Question: Actually my objective is;
1. Create asp.net web service (namespace ws, class Service1)
2. Create dll from web service
3. Install this dll to GAC
4. Create ASP.NET web application
5. Don't add a reference for this dll in the GAC
6. Create Web User Control without any code behind the file
7. Write code inside the Web User Control to use the Web Service created above (without giving reference to application)
The question is;
1. Can the web application searchs assembly inside GAC even if the assembly wasn't referenced to the application
2. Can I use this web user control(in this situation UC won't be compiled because it isn't code behinded) in other projects like WebParts?
PS: My last situation:
Service1.asmx.cs :
'''
using System.Web.Services;
namespace ws
{
[WebService(Namespace = "http://tempuri.org/")]
[WebServiceBinding(ConformsTo = WsiProfiles.BasicProfile1_1)]
[System.ComponentModel.ToolboxItem(false)]
public class Service1 : System.Web.Services.WebService
{
[WebMethod]
public string HelloWorld()
{
return "Hello World";
}
}
}
'''
WebUserControl1.ascx :
'''
<%@ Control Language="C#" ClassName="wuc" %>
<script runat="server">
protected override void CreateChildControls()
{
base.CreateChildControls();
ws.Service1 srv = new ws.Service1();
btn.Text = srv.HelloWorld();
}
</script>
<asp:Button runat="server" ID="btn" Text="asdasd" />
'''
Default.aspx :
'''
...
<%@ Register src="WebUserControl1.ascx" tagname="WebUserControl1" tagprefix="uc1" %>
...
<form id="form1" runat="server">
<div>
<uc1:WebUserControl1 ID="WebUserControl11" runat="server" />
</div>
</form>
...
'''
I compiled and web page came up with this error:

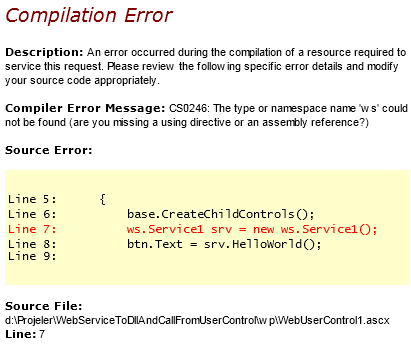
Answer: I have learnt and posted to <URL>.
First we need to generate dll from webservice:
'''
@SET WSDL="c:\Program Files (x86)\Microsoft SDKs\Windows\v7.0A\Bin\NETFX 4.0 Tools\wsdl.exe"
%WSDL% /language:cs /out:c:\temp\servis.cs http://localhost:85/WebService1.asmx?WSDL
'''
We will deploy our webservice's dll to GAC. So we need to have snk file. We will create dll file from our cs but before we need to create snk.
'''
@SET SN="c:\Program Files (x86)\Microsoft SDKs\Windows\v7.0A\Bin\NETFX 4.0 Tools\sn.exe"
%SN% -k c:\temp\servis.snk
'''
Now we can generate dll from cs file
'''
@SET CSC="c:\Windows\Microsoft.NET\Framework\v4.0.30319\csc.exe"
%CSC% /target:library /out:c:\temp\servis.dll c:\temp\servis.cs /keyfile:C:\temp\servis.snk
'''
Now we can deploy this dll to GAC
'''
@SET GACUTIL="c:\Program Files (x86)\Microsoft SDKs\Windows\v7.0A\Bin\NETFX 4.0 Tools\gacutil.exe"
%GACUTIL% -if c:\temp\servis.dll
'''
We can learn FullName of our dll in the GAC
'''
%GACUTIL% /l servis.dll
'''
in .ascx file we can write these lines inside to 'script runat=server' tag
'''
string sFullName = "servis, version=1.0.0.0 publickeytoken=asdhfasdfjk2323"
string sClass = "Service1"
object instance = Activator.CreateInstance(sFullName, sClass).Unwrap();
Type tip = instance.GetType();
MethodInfo mi = tip.GetMethod("HelloWorld");
object result = mi.Invoke(instance,null);
string sResult = result.ToString();
'''